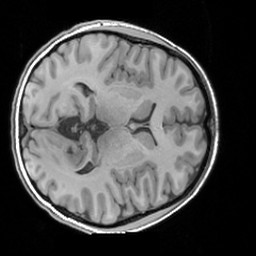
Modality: T1w
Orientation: axial
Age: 24
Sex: female
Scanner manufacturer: siemens
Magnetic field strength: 3 T
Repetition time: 1.63 s
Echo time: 0.00311 s